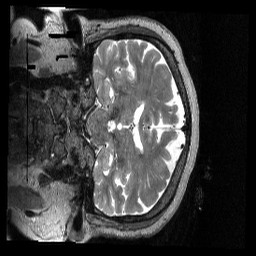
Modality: T2w
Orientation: coronal
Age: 67
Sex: female
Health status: healthy
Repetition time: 3.2 s
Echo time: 0.563 s